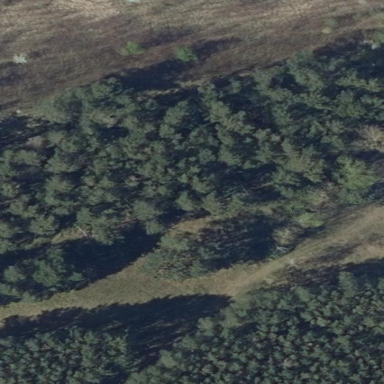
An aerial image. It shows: Forest area.